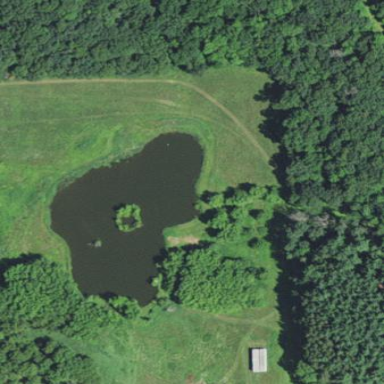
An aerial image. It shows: Pond surrounded by natural water.